Field crop: maize
Growth stage: 2
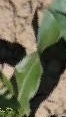
Species: maize